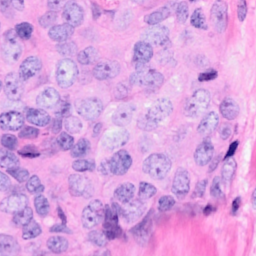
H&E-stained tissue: Breast